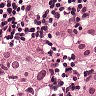
Metastatic tissue present: yes